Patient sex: F
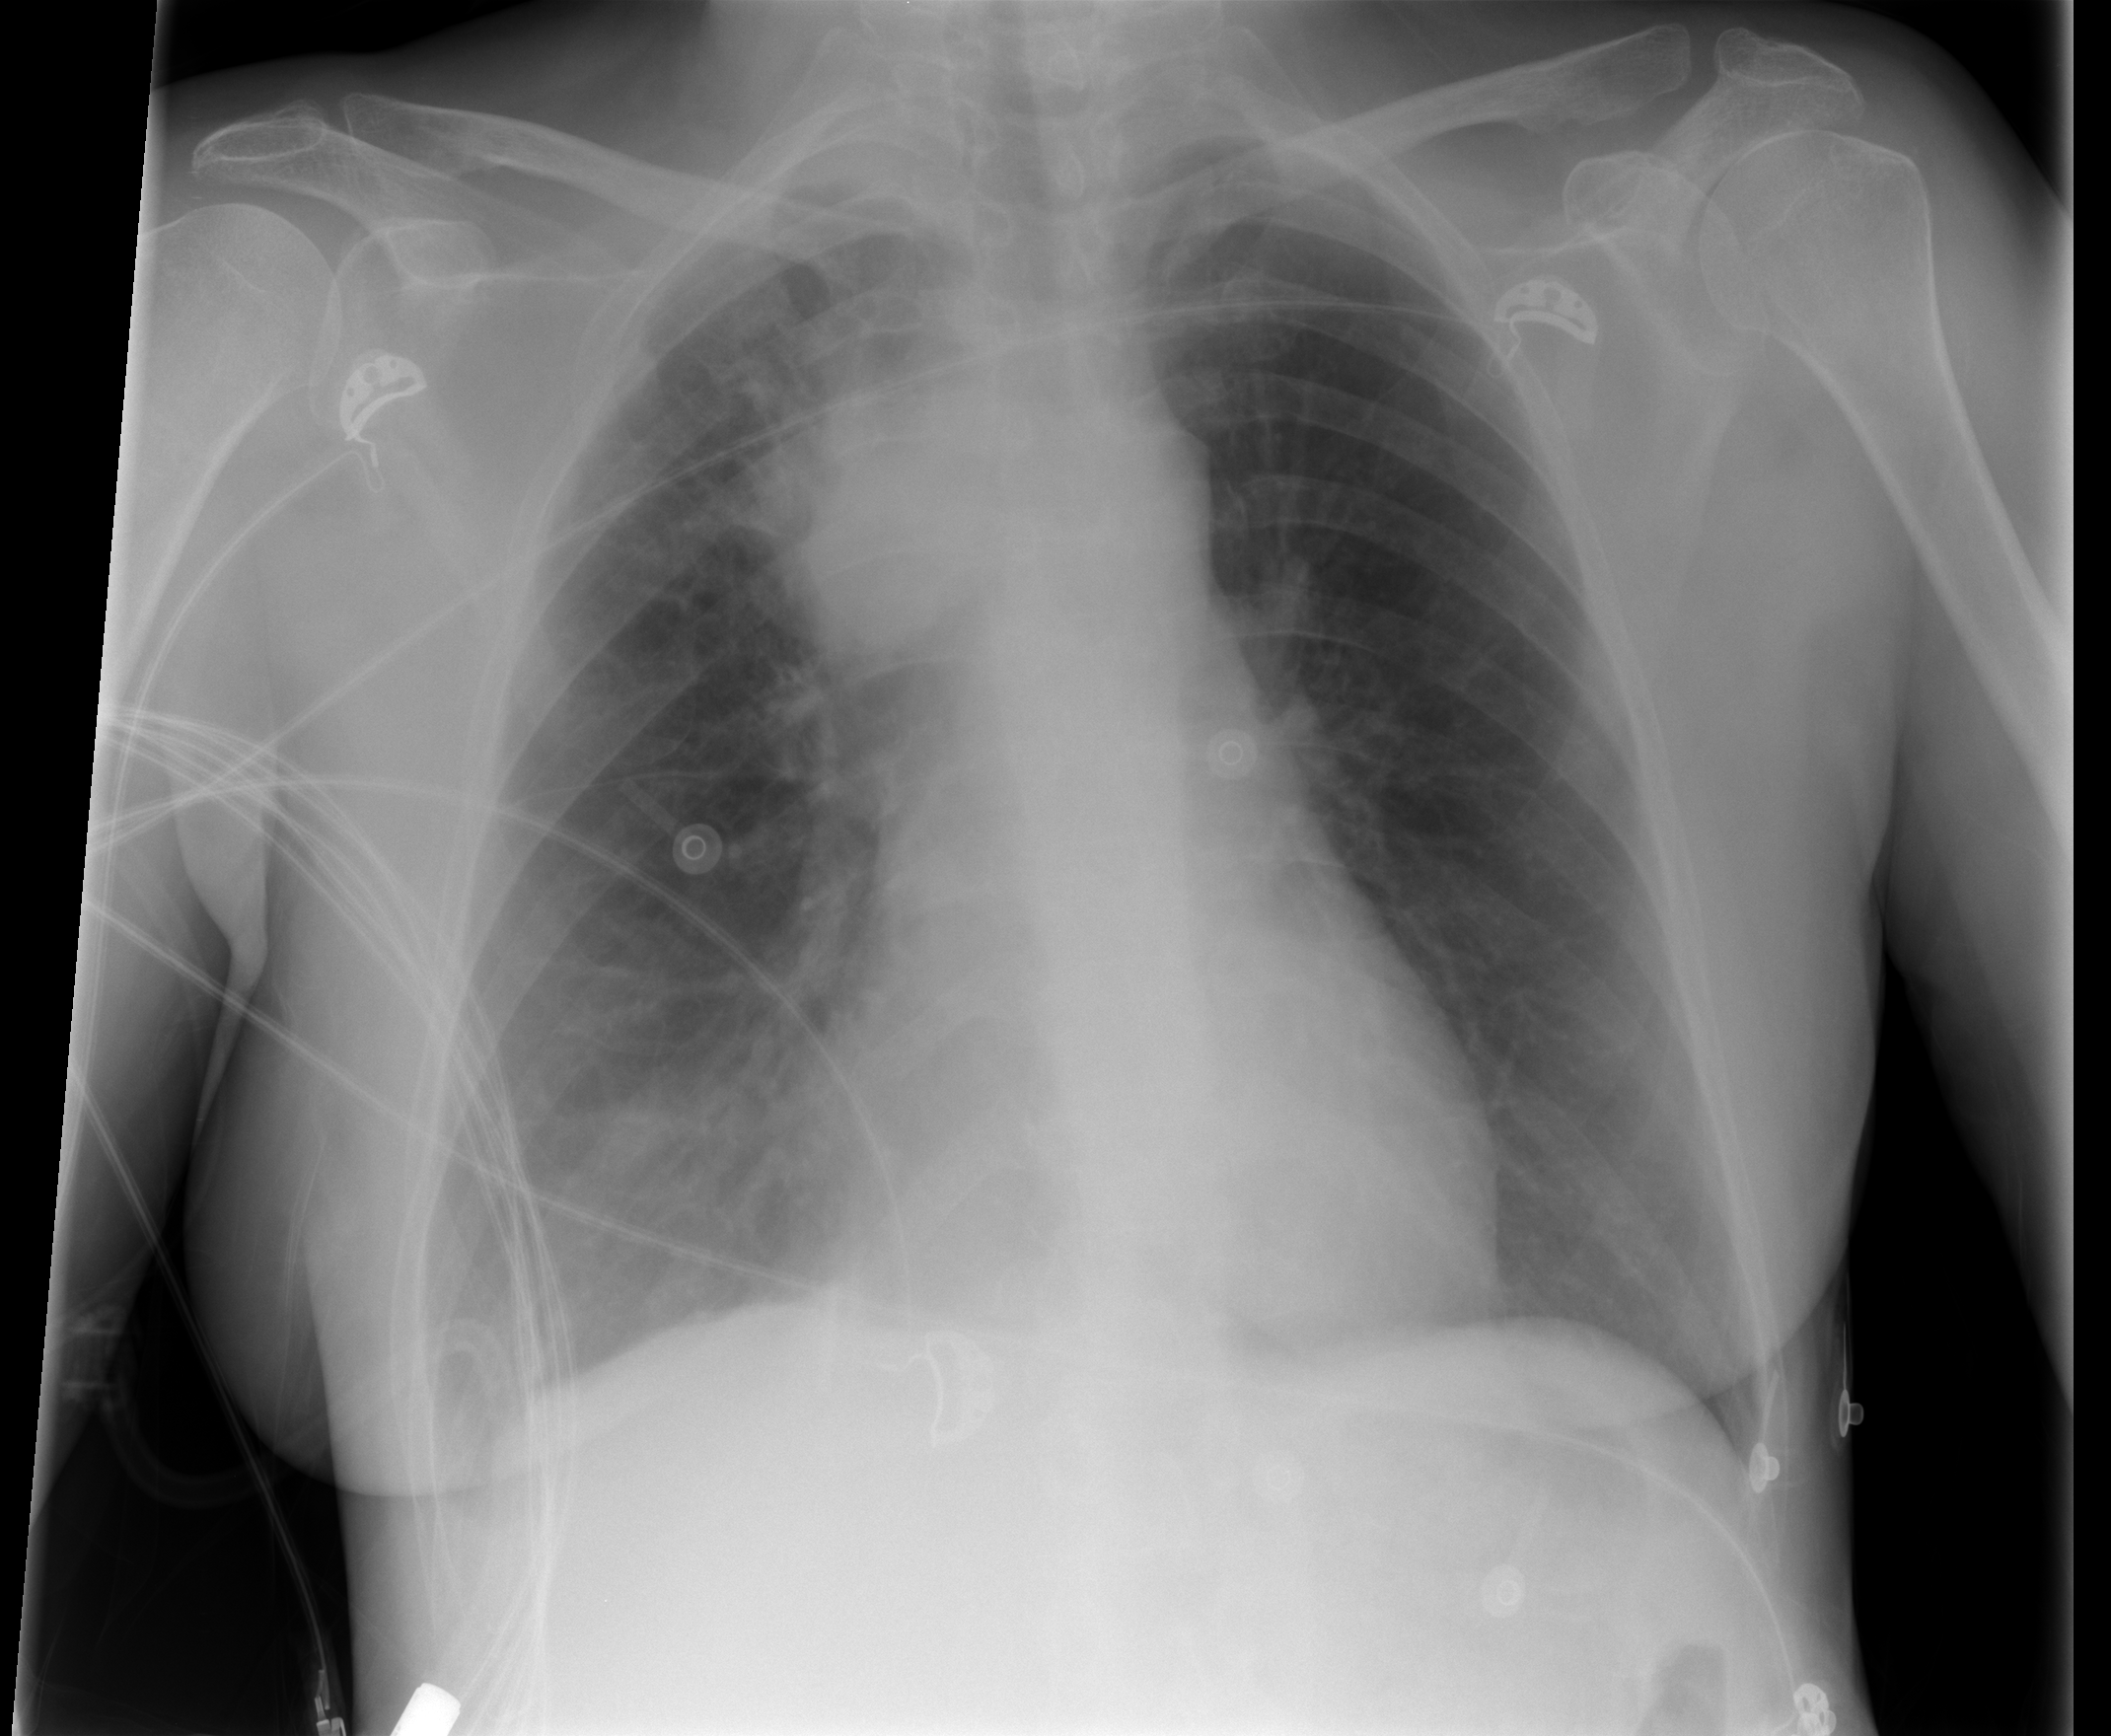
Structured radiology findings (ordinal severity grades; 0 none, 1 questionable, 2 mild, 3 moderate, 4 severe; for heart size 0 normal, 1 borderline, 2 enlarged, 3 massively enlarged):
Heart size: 1
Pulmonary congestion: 0
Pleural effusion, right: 0
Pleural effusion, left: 0
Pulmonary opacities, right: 2
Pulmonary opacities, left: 0
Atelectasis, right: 2
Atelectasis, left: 0